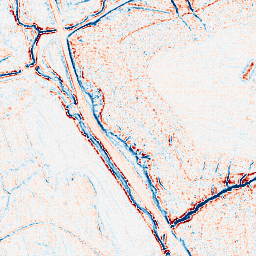
Category: classical
Decomposition family: uniform
Decomposition parameters: size: 5
Upsampling method: sinc_blackman
Upsampling parameters: scale: 8
kernel_size: 16
Upsampling scale: 8